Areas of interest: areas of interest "Xiangcheng Garden Commercial Pedestrian Street (Xiangcheng Garden District 2 Branch)"
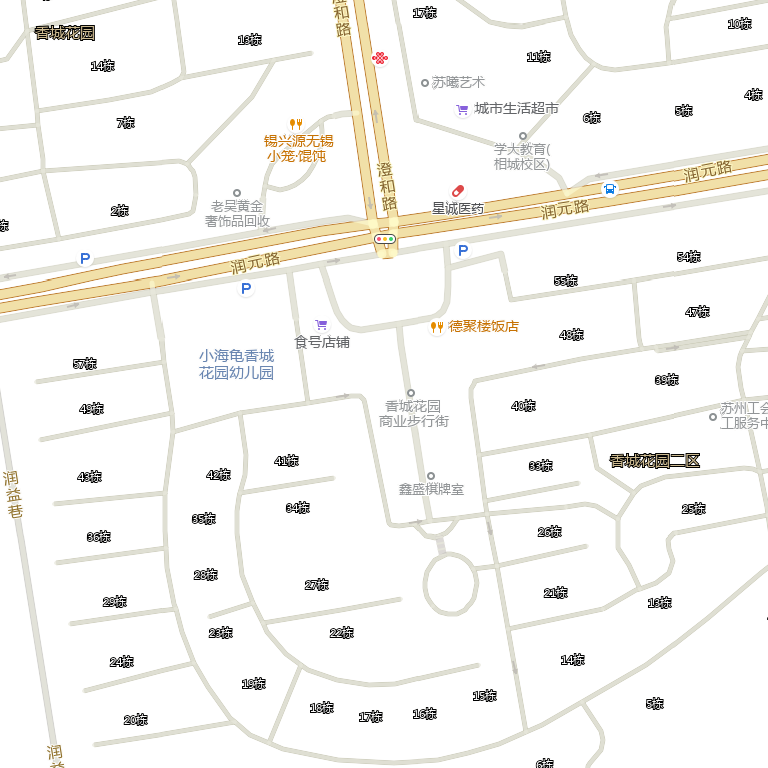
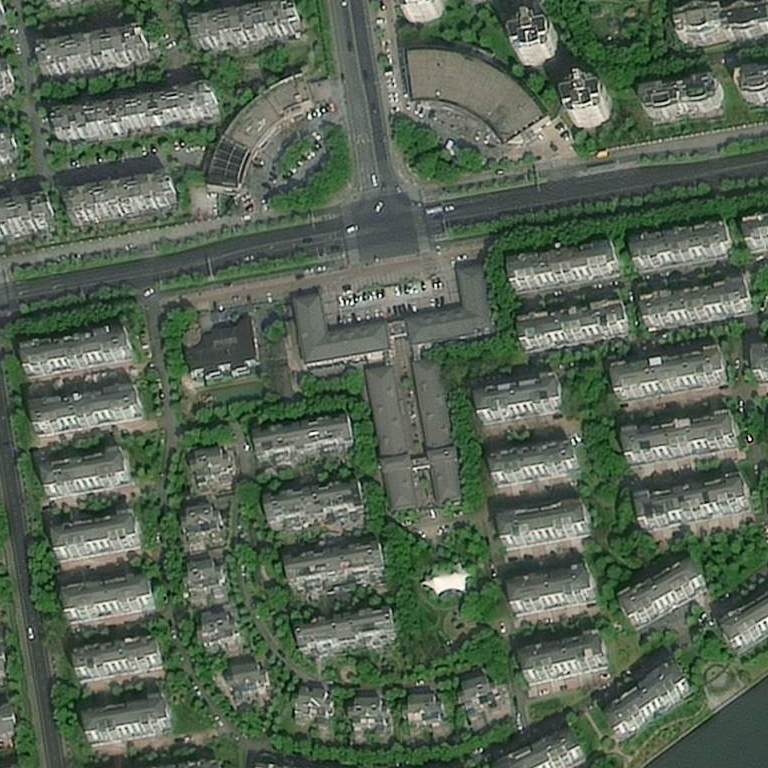